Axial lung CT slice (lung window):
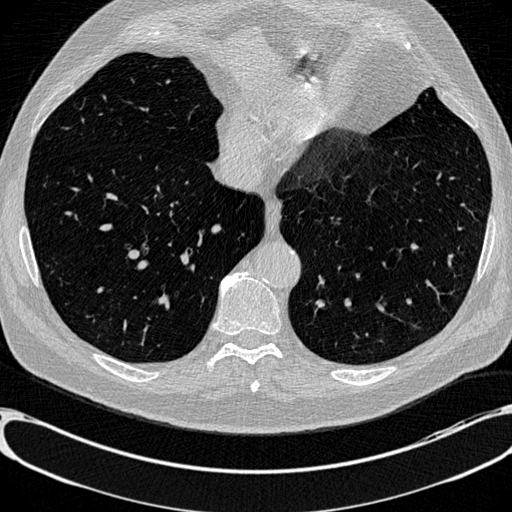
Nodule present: no